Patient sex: F
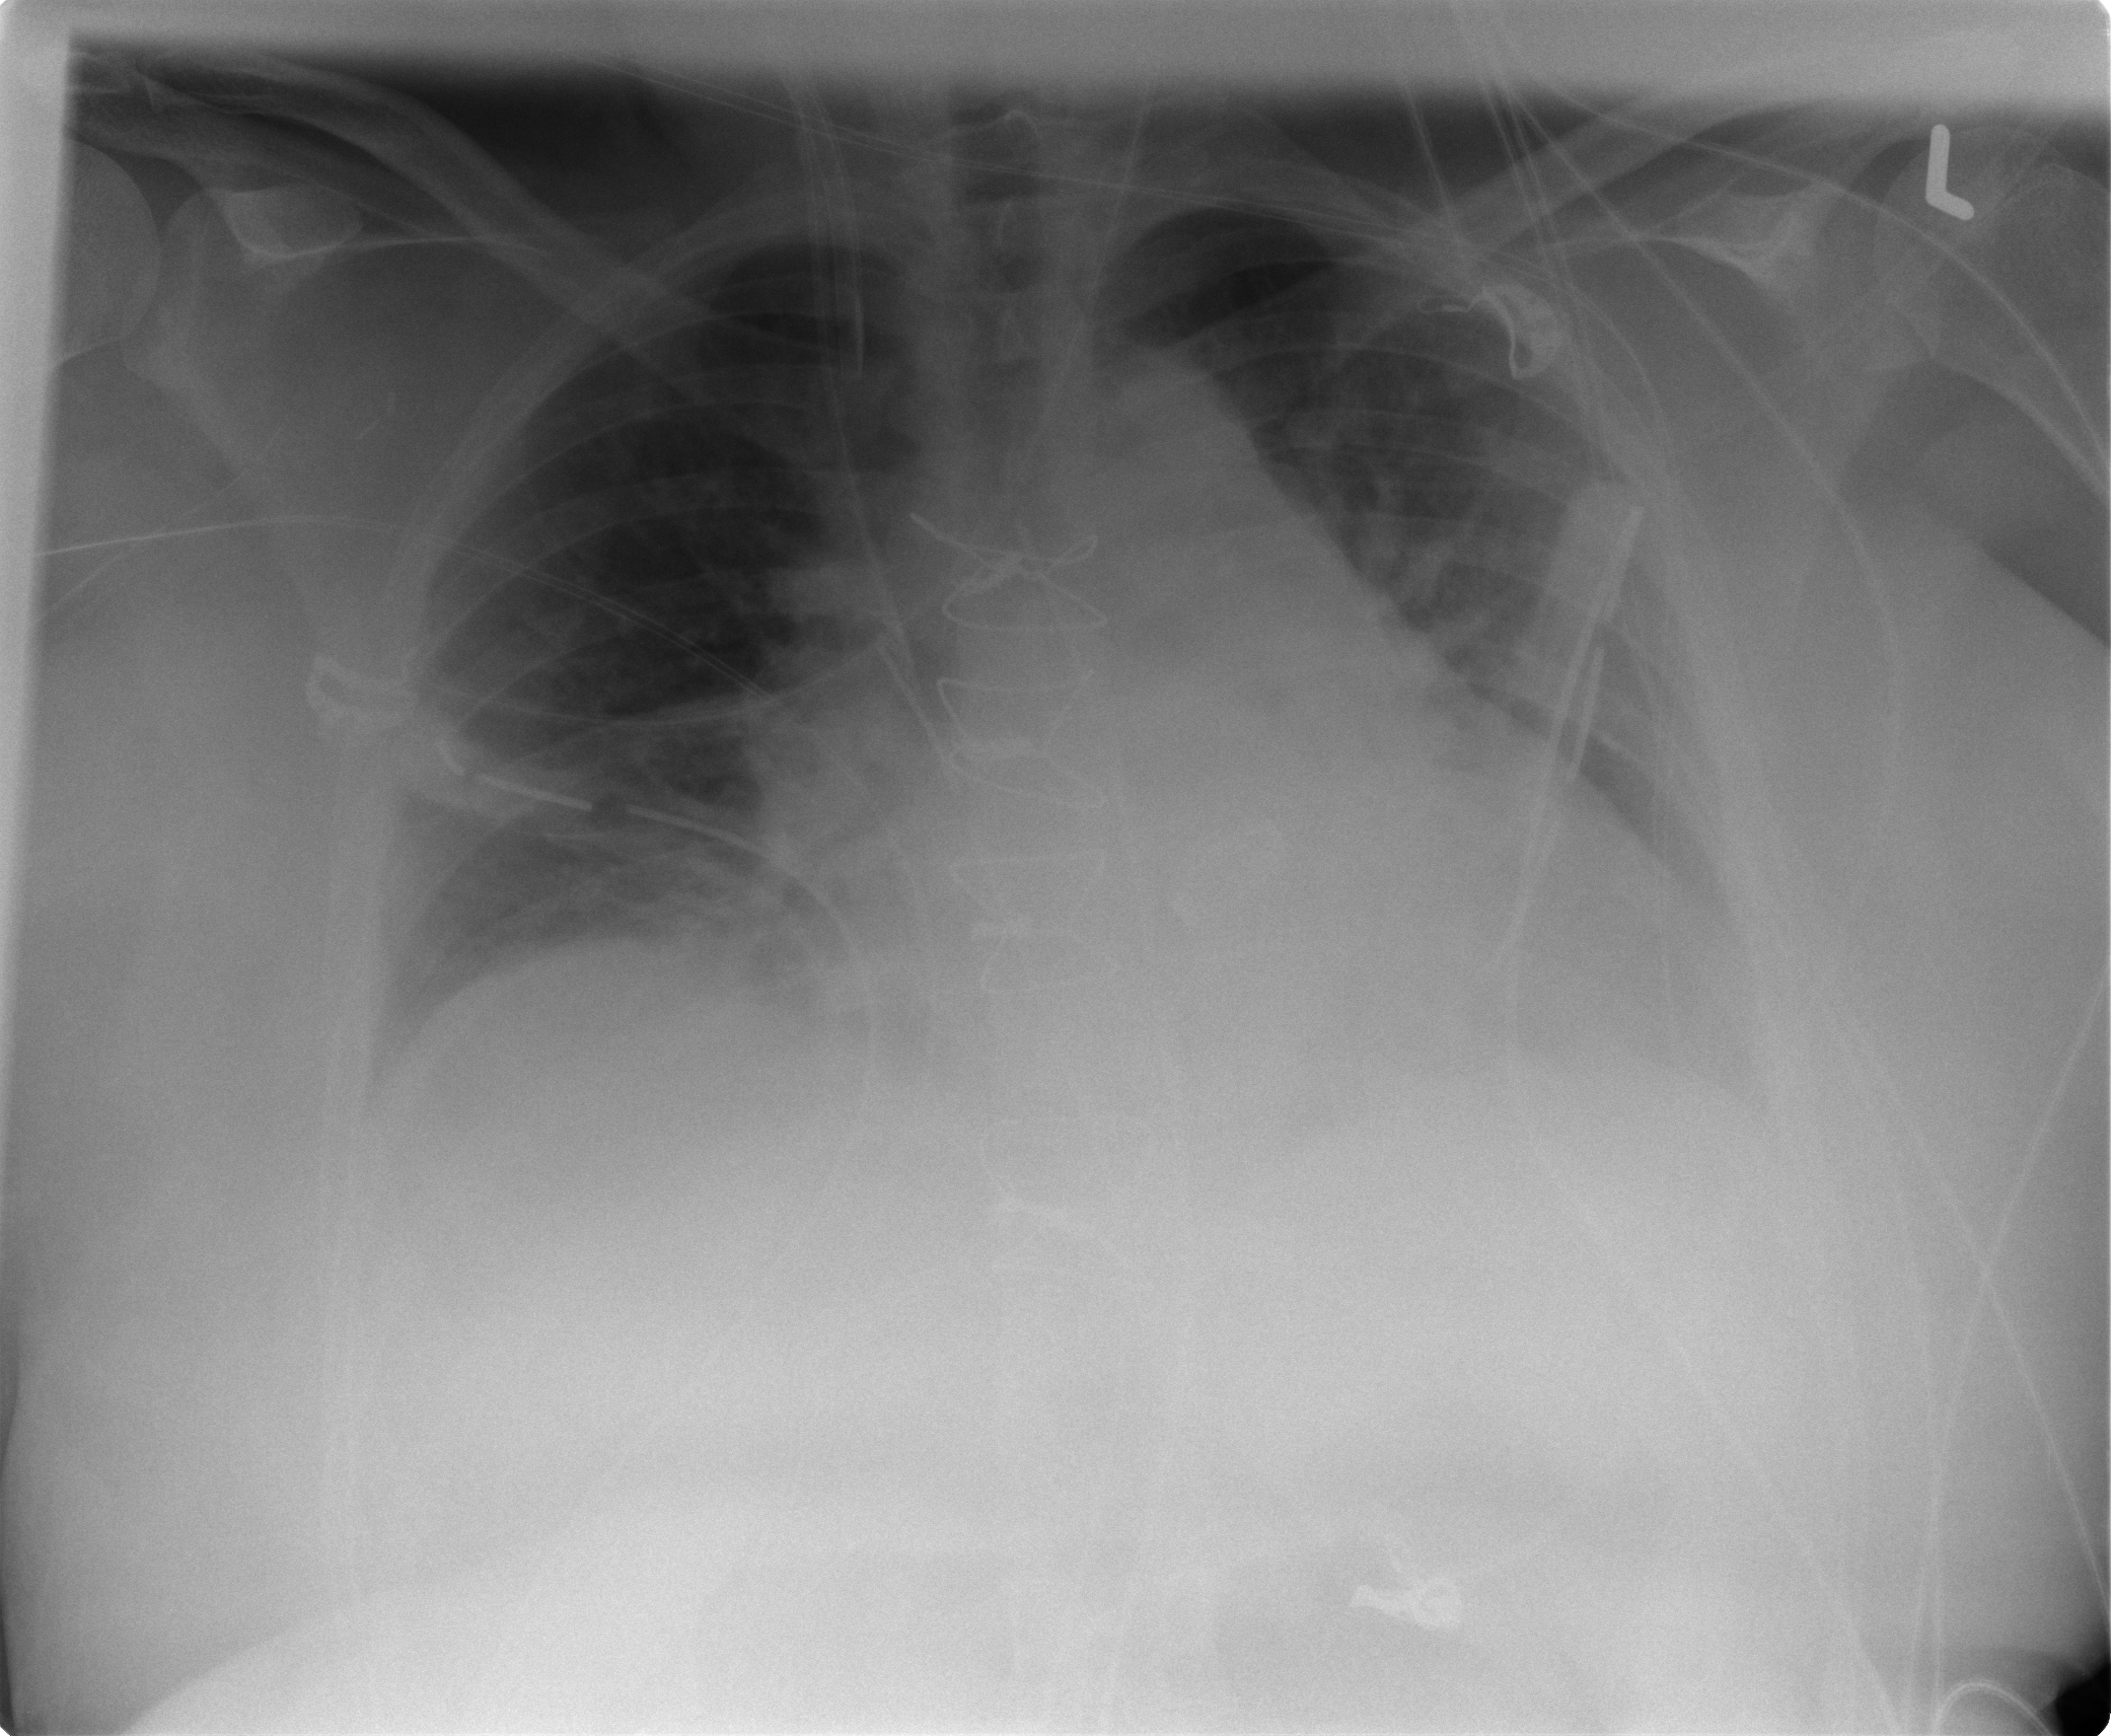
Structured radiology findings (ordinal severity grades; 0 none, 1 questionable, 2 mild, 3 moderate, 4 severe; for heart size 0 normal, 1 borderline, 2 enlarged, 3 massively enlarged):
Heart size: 0
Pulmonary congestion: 0
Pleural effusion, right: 1
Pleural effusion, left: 0
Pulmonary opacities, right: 0
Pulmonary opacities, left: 0
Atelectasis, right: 2
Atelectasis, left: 2